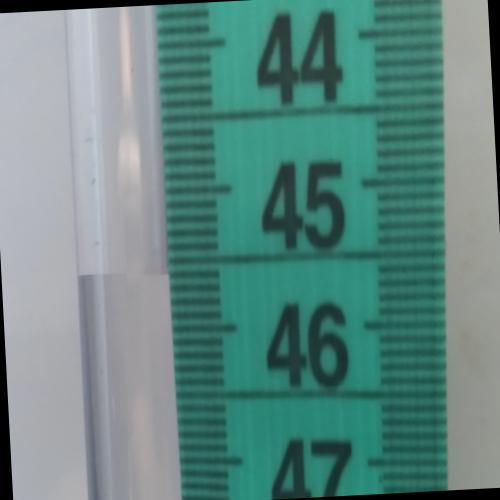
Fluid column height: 45.6 cm